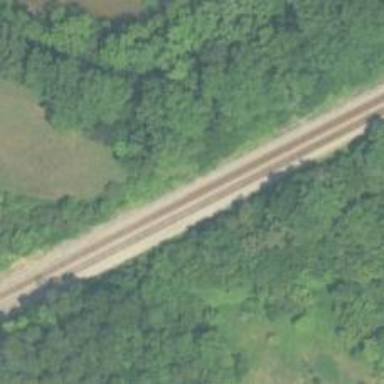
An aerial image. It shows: Railway track.